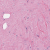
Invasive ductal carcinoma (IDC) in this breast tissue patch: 1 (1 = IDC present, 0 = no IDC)